Field crop: tomato
Growth stage: 1
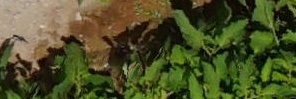
Species: tomato